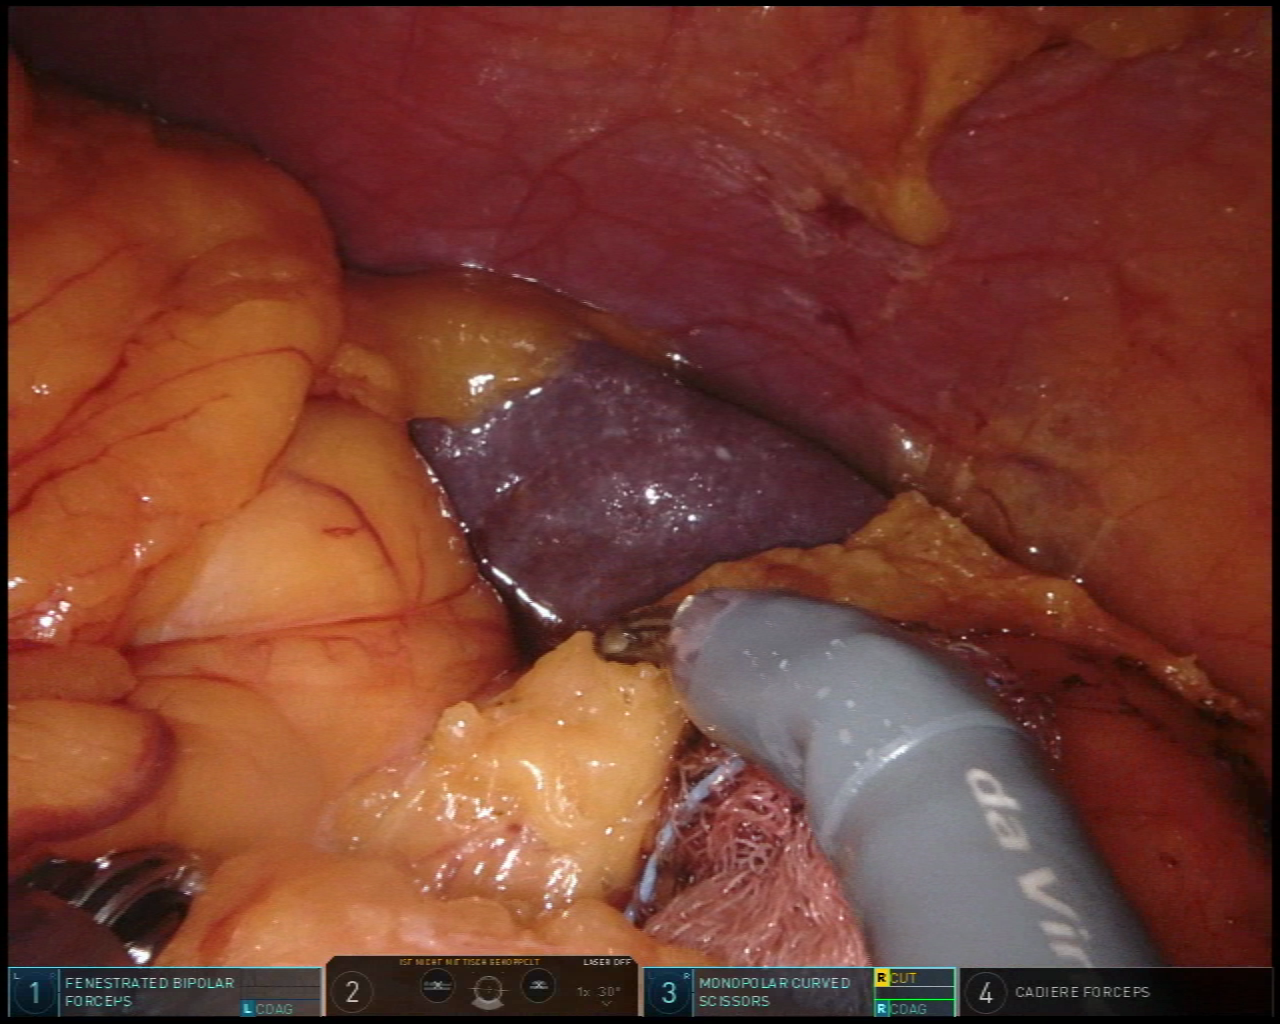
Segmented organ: spleen
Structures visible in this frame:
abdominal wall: yes
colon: no
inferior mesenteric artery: no
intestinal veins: no
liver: no
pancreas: no
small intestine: no
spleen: yes
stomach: no
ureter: no
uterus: no
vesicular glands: no